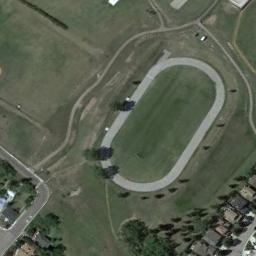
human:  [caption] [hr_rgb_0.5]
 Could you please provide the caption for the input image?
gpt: Track and field are built on bare lawn with residential areas and vegetation next to it .

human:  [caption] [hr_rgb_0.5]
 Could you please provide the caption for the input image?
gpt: There are many buildings next to the ground track field .

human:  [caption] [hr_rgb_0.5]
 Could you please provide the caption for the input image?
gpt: The ground track field is on a lawn and some houses arranged neatly are next to the ground track field .

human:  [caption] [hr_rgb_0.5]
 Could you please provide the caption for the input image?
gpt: The ground's track is blue .

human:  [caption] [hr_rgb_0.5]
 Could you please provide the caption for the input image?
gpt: There are green lawns around the ground track field with a white track .